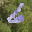
Label: 6